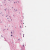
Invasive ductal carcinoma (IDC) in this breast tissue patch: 0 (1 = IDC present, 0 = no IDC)